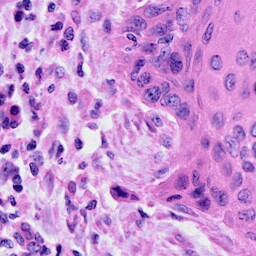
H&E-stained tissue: Cervix